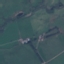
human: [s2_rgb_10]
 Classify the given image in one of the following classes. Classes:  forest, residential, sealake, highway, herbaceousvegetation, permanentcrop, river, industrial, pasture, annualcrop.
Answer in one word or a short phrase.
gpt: Pasture